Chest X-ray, AP view. Patient: 36 years old, sex M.
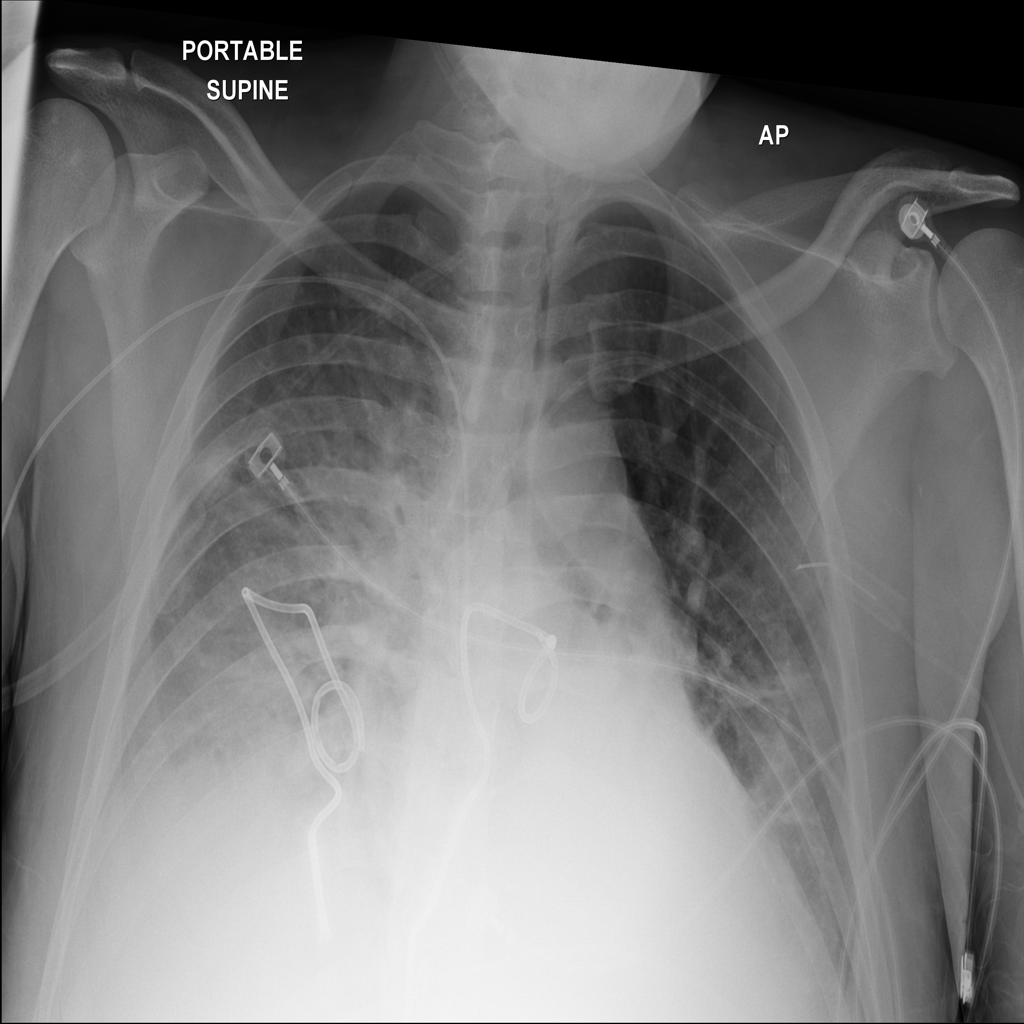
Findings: Effusion, Nodule